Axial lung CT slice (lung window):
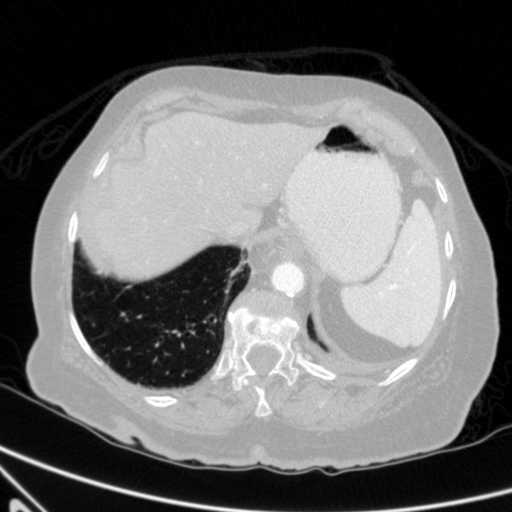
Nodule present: no